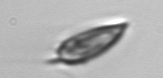
Label: Prorocentrum_triestinum